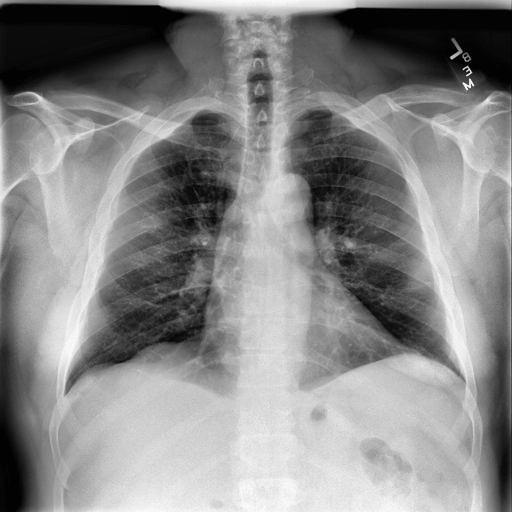
Finding: NORMAL